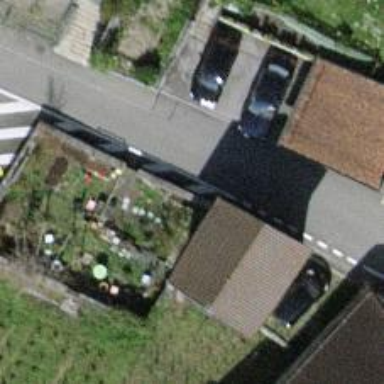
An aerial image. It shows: Post box is visible.